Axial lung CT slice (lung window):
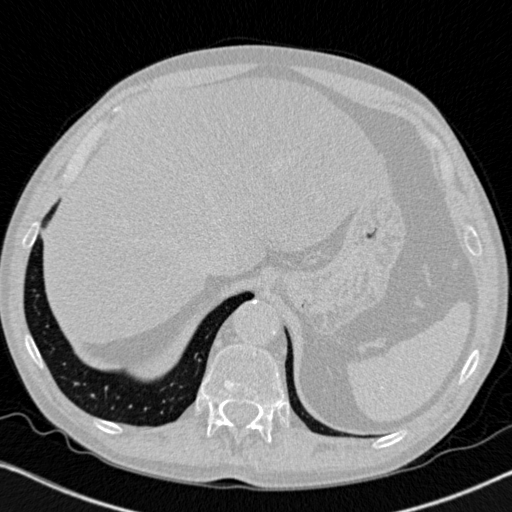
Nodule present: no